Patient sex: M
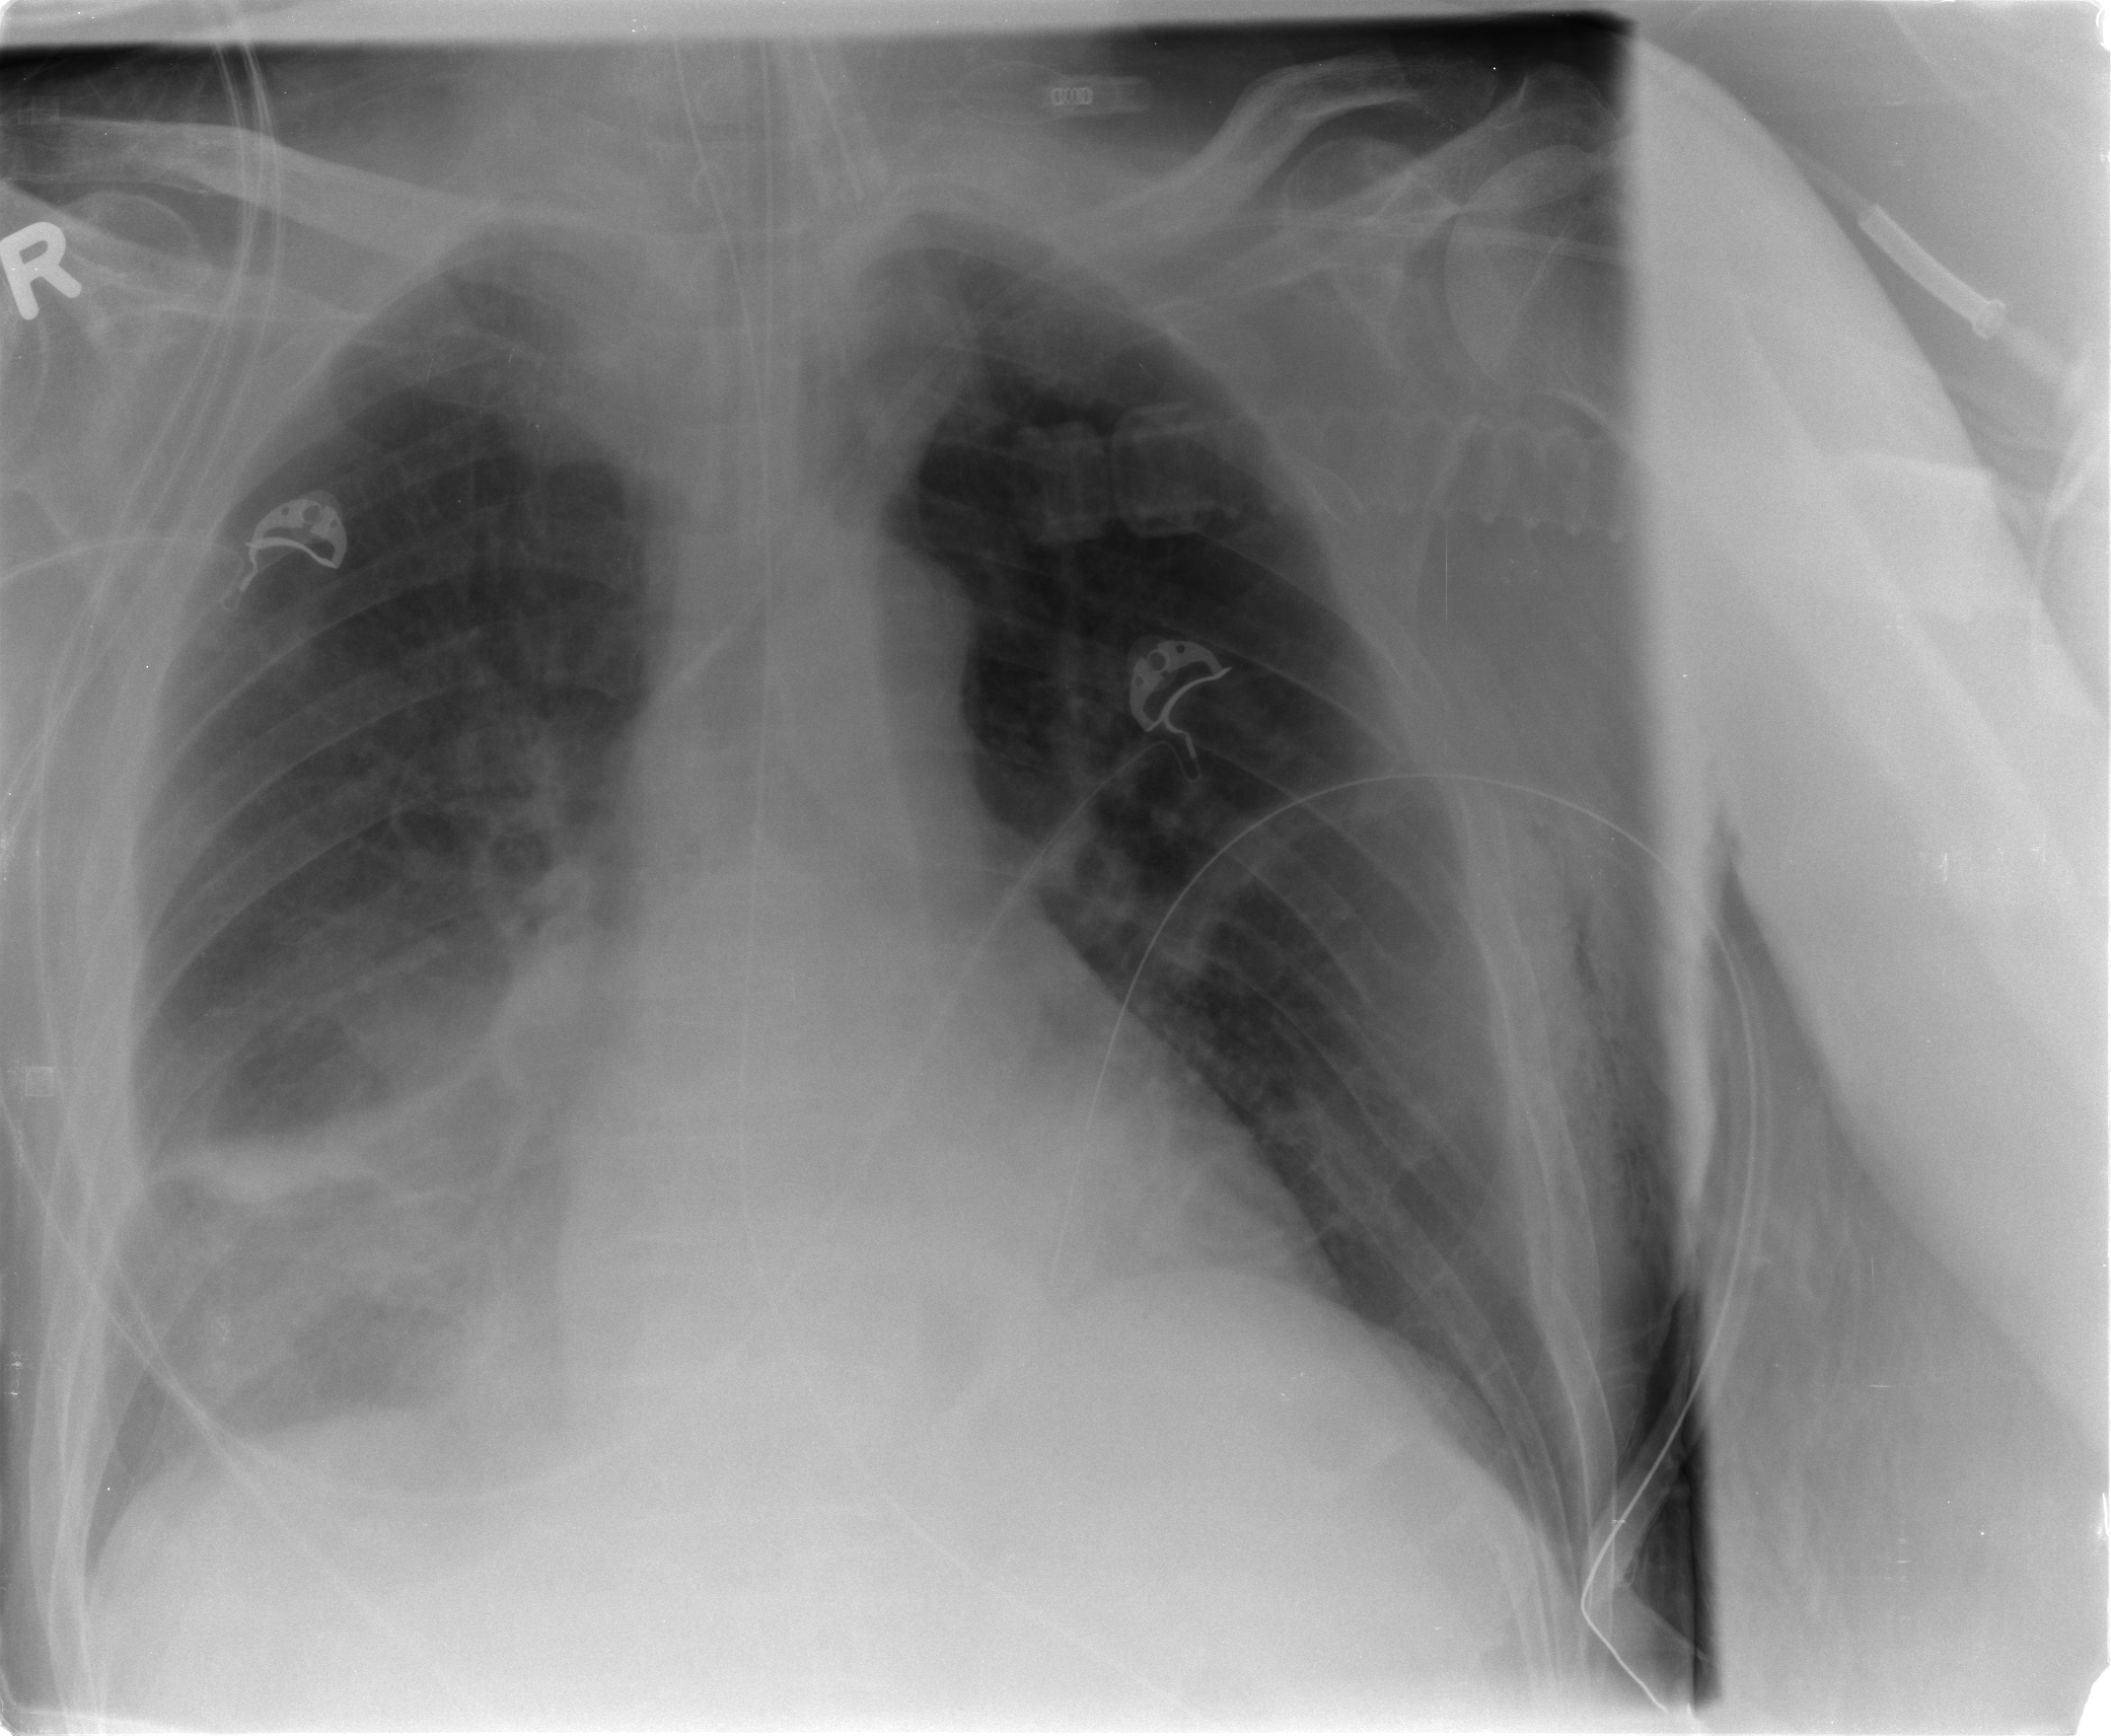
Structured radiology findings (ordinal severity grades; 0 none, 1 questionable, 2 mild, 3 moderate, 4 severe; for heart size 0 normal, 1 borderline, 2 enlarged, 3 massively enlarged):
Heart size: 0
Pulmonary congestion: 0
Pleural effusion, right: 2
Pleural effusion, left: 0
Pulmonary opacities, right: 0
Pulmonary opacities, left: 0
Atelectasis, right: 3
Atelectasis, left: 0